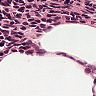
Metastatic tissue present: no